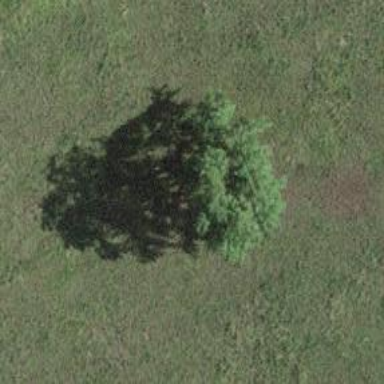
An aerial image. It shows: Beautiful tree in nature.